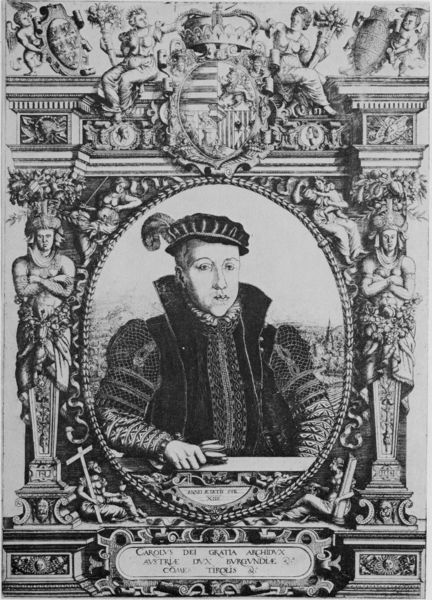
Titel: Bildnis von Karl, Erzherzog von der Steiermark
Künstler: Hanns Lautensack
Institution: (Seriendruck)
Schlagwörter: feder, hand, mann, weiß, landschaft, menschen, blumen, frau, handschuh, handschuhe, hintergrund, hut, mund, nase, schwarz, säule, säulen, zeichnung, ornament, rock, jung, kappe, mütze, architektur, augen, barock, kleidung, kragen, mensch, rahmen, ärmel, bildnis, portrait, porträt, horizont, gewand, kostüm, mantel, adel, kaufmann, pflanzen, england, krone, puffärmel, oval, engel, früchte, putto, skulptur, schrift, papier, rahmung, bogen, backen, grafik, graphik, figuren, könig, tafel, kartusche, weiblich, inschrift, ornamente, verzierung, plastik, junge, schild, beruf, kreuz, druck, schwarz-weiß, stich, text, uniform, beschriftung, herrscher, rüstung, gesciht, altar, kapitell, schnitzerei, fries, wappen, barett, jüngling, statuen, üppig, mittelalter, wams, fresken, schriftrolle, herme, basis, dürer, prunk, putten, kupferstich, putti, karyatiden, römisch, verziehrung, latein, lateinisch, füllhörner, frontispiz, prunkvoll, bartlos, heraldik, tugenden, hermen, atlanten, königshaus, grfik, geschicht, heraldig, kyratiden, tafe, familienwappen, drucj, hut mit feder, beru